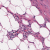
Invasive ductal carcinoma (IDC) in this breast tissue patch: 0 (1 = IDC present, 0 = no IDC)